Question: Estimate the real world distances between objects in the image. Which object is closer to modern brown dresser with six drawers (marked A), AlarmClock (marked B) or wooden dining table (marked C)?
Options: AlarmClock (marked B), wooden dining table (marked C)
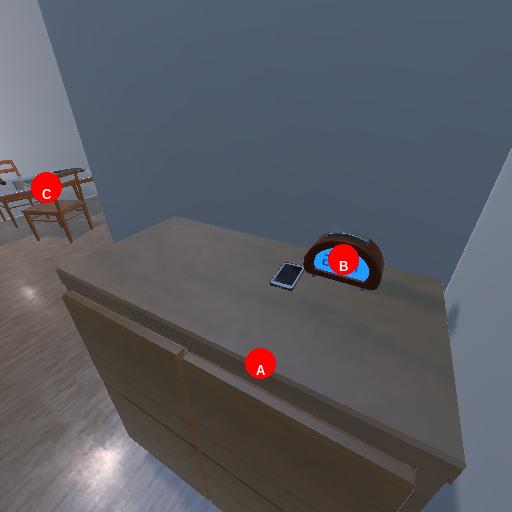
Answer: AlarmClock (marked B)